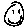
Label: smiley face